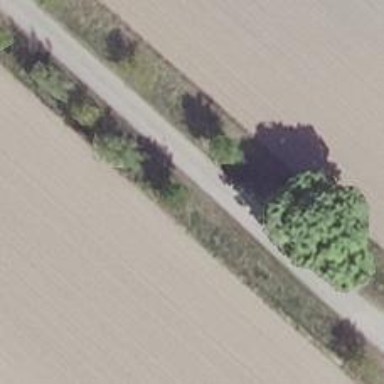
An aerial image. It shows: Row of deciduous broadleaved trees.